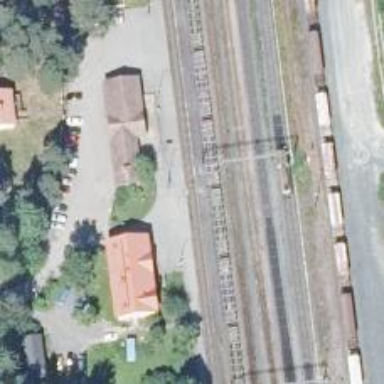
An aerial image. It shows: Railway crossing with saltire marking.